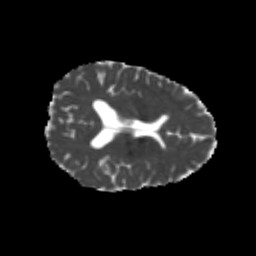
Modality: MD
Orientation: axial
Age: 23
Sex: female
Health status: healthy
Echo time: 0.074 s